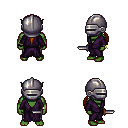
a pixel art fantasy rpg character, male body template, orc, green skin, purple robe, metal pants, brunette ponytail hairstyle, metal helm, bracelets, dagger, four views (front, back, left, right), 2x2 character sprite sheet, small pixel art, hard edges, no anti-aliasing